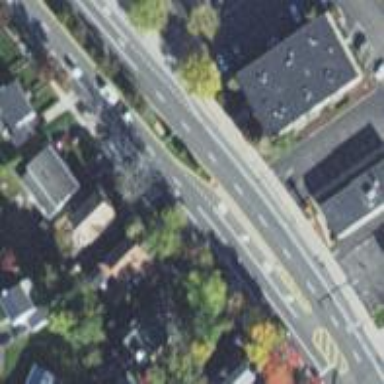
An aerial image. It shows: Secondary road with asphalt surface.